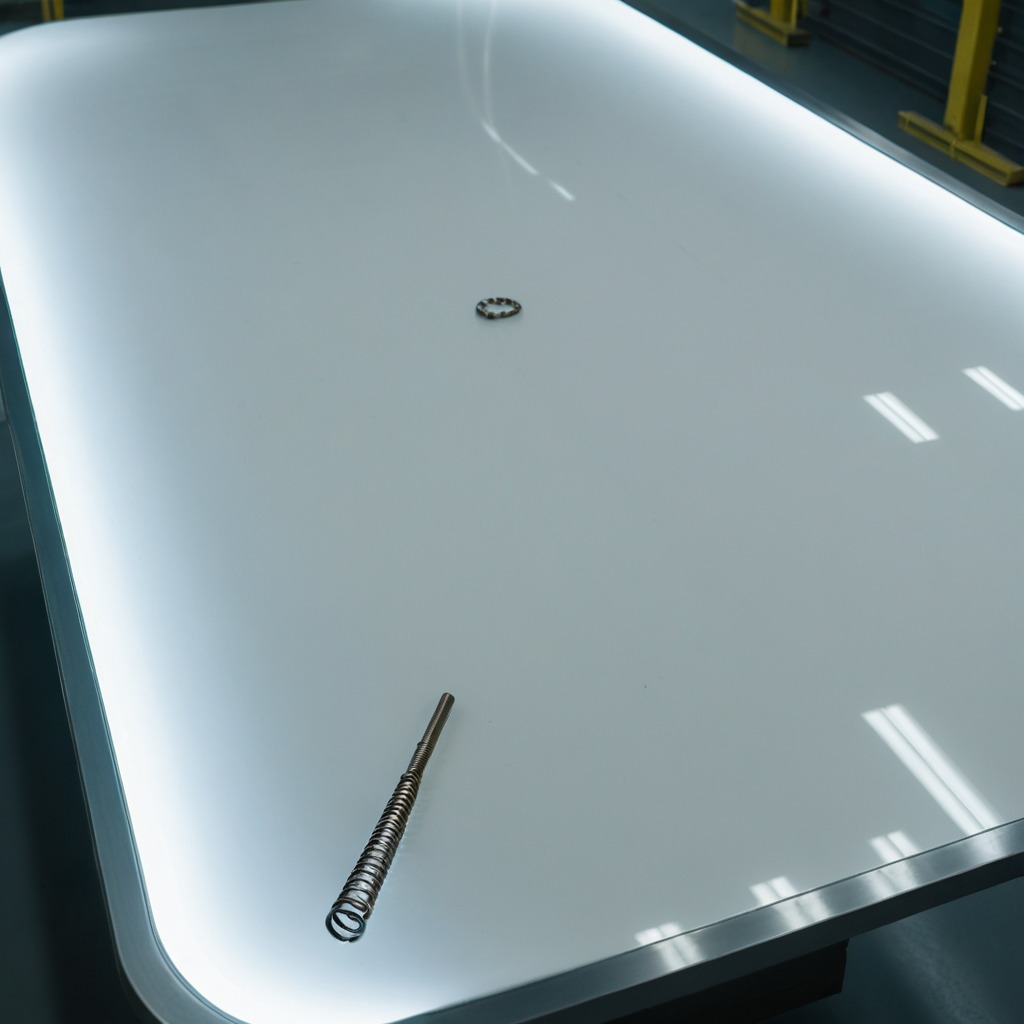
A coiled metal spring is lying on the table.